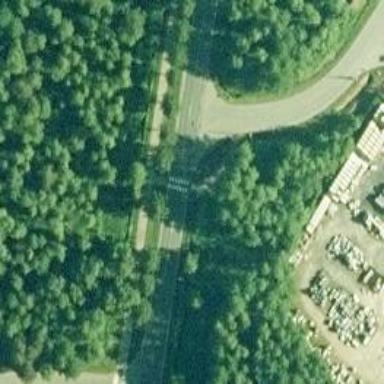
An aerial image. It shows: Marked crossing on the road.